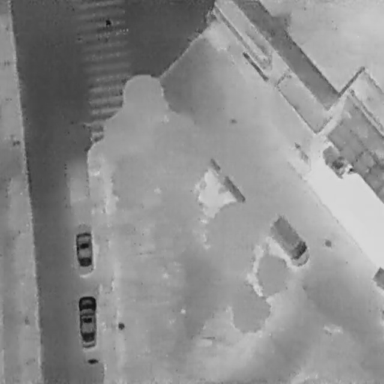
There are three Cars in the infrared image.